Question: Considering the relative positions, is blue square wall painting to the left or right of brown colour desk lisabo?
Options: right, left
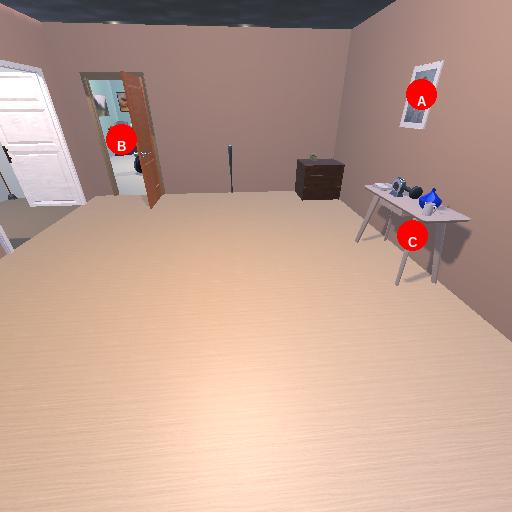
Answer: right